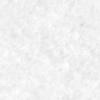
Label: no_change